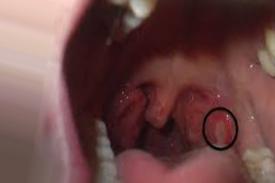
Condition: Mouth Ulcer